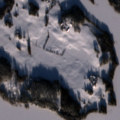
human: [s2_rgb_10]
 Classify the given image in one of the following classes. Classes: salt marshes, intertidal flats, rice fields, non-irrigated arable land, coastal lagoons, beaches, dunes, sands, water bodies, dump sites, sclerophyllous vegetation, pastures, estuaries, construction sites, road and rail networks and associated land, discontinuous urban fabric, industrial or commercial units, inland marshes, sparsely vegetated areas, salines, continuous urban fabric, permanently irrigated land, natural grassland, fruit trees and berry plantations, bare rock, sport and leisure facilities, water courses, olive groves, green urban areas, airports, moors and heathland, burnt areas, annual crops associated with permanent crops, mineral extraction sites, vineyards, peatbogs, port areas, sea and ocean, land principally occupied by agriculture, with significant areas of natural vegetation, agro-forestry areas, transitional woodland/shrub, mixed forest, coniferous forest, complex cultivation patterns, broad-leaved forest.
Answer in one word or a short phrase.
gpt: non-irrigated arable land, land principally occupied by agriculture, with significant areas of natural vegetation, mixed forest, water bodies